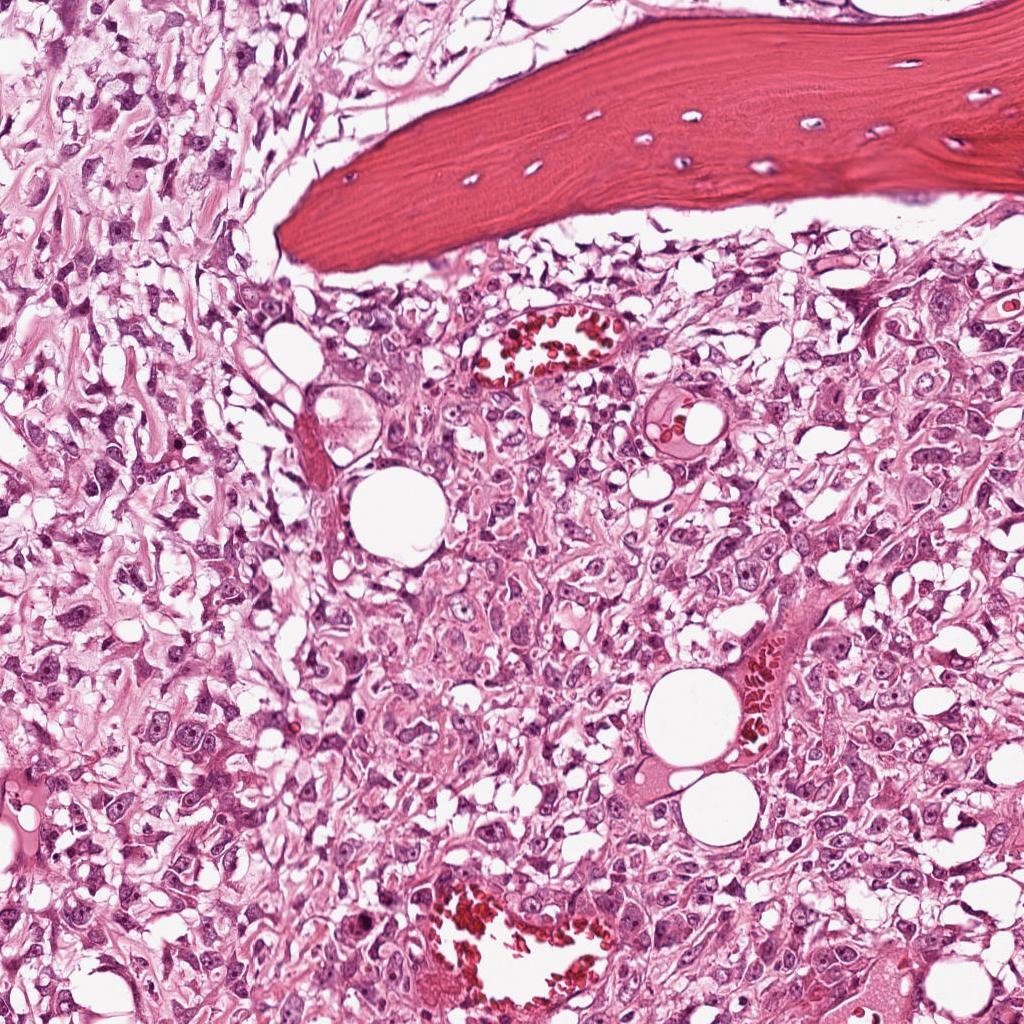
Label: Viable